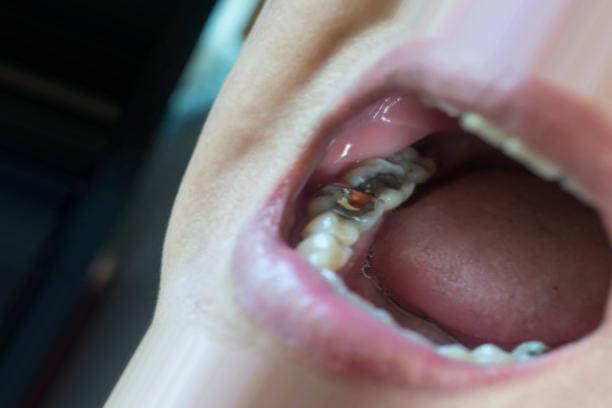
Condition: Caries